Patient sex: M
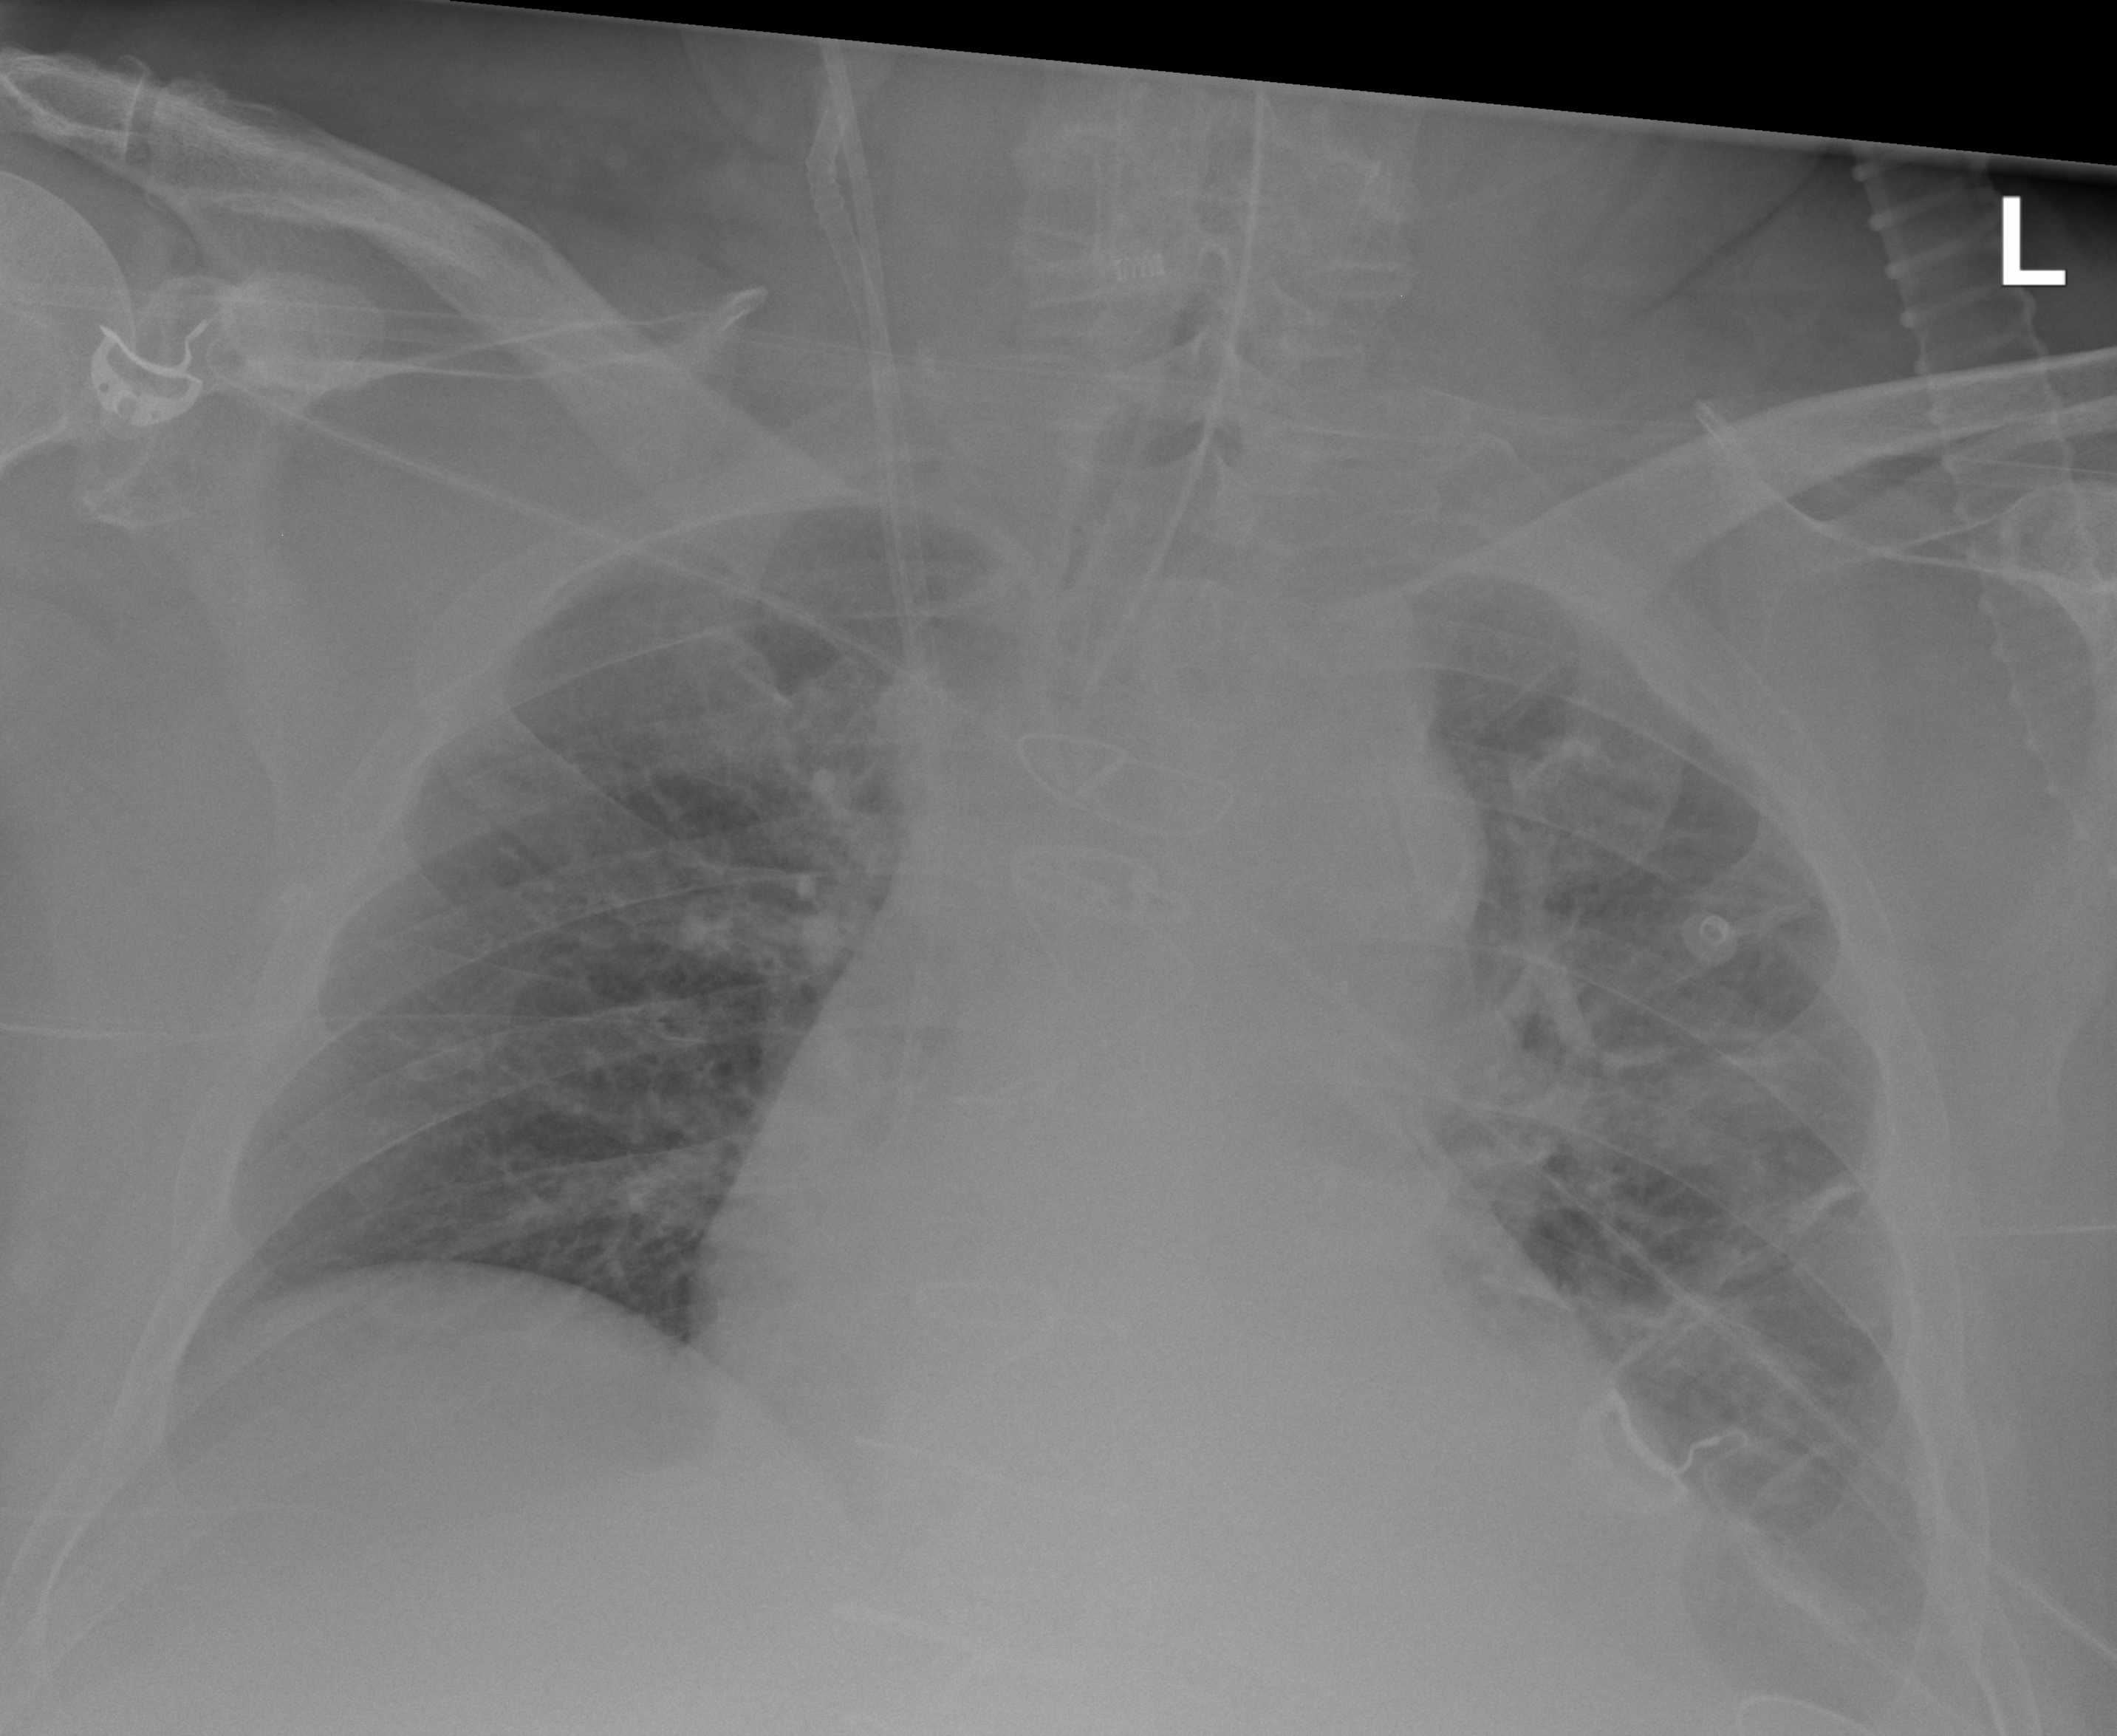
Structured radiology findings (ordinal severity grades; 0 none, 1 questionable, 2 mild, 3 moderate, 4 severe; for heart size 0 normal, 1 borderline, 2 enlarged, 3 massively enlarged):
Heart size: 2
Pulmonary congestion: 2
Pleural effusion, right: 0
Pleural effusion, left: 2
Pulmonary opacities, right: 2
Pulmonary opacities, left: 2
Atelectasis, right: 0
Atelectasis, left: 2